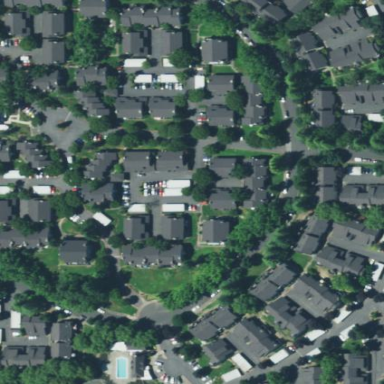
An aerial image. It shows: Residential area with apartments.